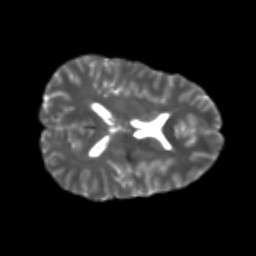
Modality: T2w
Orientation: axial
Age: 20
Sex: male
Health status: healthy
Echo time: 0.074 s